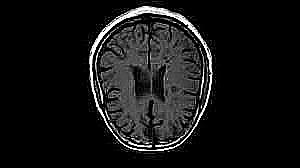
Label: notumor